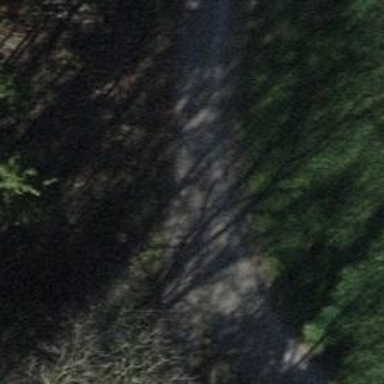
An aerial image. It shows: Gravel track with grade 3 tracktype.